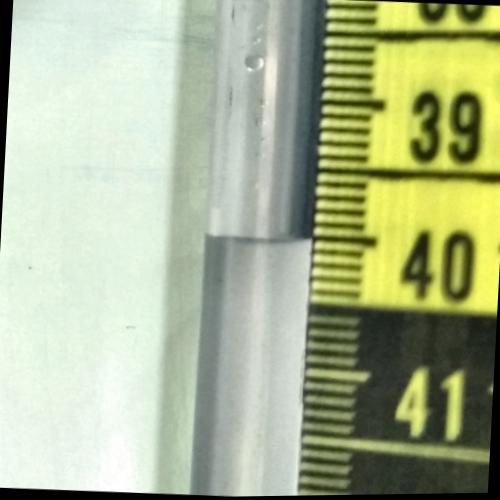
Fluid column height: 40.0 cm